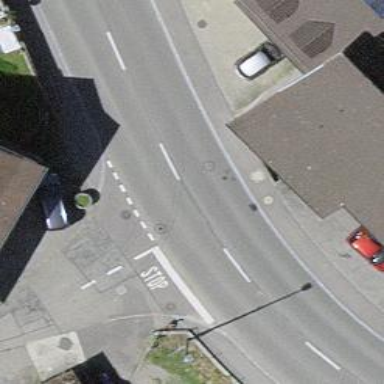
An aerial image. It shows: Stop road.